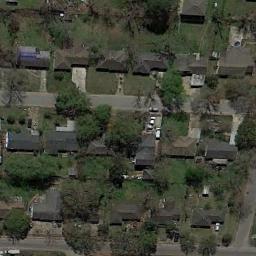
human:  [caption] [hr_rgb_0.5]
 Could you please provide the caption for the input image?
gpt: There are many trees and buildings in the middle residential area .

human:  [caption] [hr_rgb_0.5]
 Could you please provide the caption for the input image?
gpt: The medium residential area is well green and has some houses arranged in lines .

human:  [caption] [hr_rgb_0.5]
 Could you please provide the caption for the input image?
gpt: There are many big trees in the medium-sized residential area .

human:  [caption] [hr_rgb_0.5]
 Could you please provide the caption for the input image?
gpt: The medium residential is on the grass next to some trees and road .

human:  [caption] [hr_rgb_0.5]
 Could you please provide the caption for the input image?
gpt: There are many black buildings on the medium residential area .